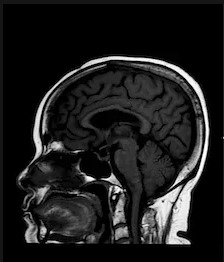
Label: notumor